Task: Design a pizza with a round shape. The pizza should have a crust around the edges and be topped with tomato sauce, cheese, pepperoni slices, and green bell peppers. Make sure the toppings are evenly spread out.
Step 335:
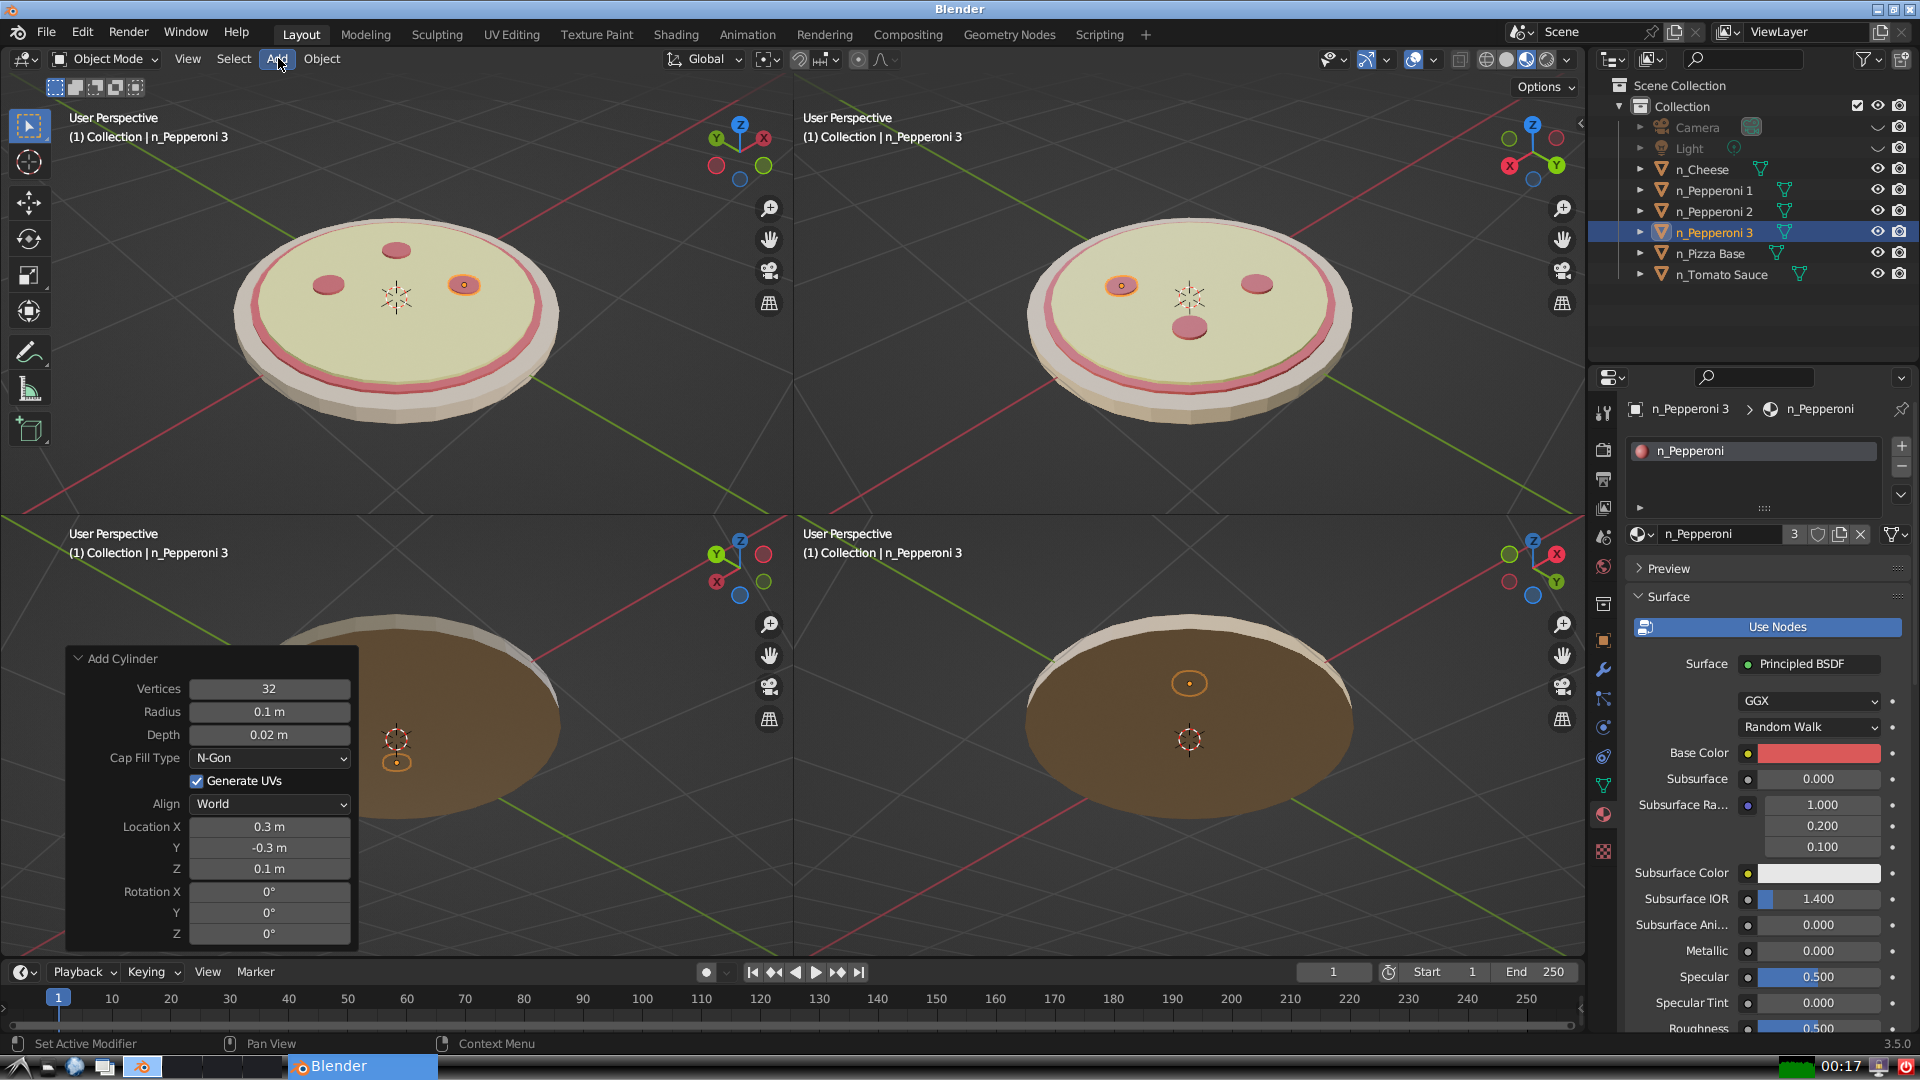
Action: click: no